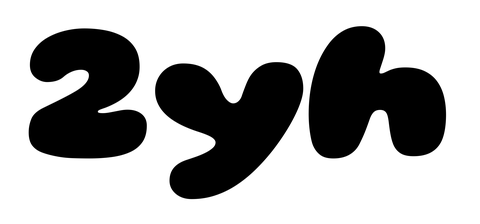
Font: Gluten_Black